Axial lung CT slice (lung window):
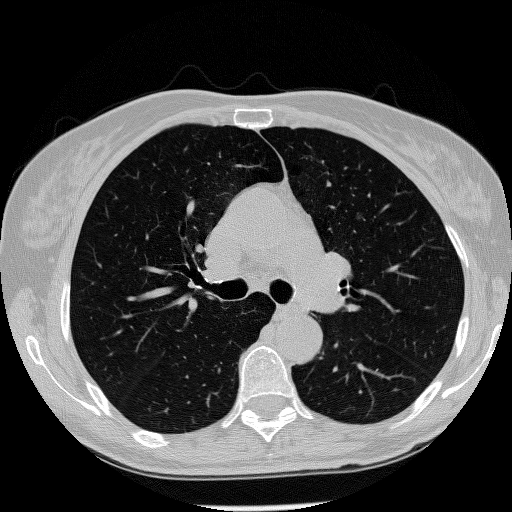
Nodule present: yes
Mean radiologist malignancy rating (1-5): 3